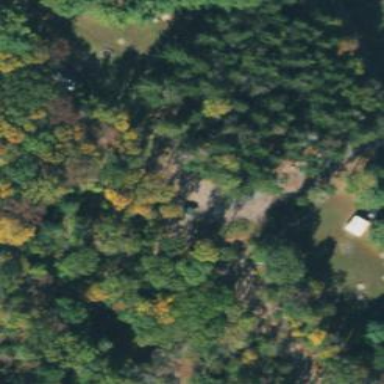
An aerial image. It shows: Campsite with tents set up.